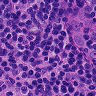
Metastatic tissue present: no